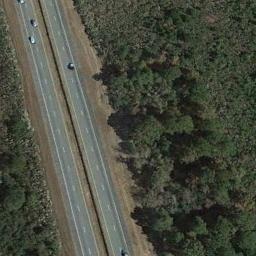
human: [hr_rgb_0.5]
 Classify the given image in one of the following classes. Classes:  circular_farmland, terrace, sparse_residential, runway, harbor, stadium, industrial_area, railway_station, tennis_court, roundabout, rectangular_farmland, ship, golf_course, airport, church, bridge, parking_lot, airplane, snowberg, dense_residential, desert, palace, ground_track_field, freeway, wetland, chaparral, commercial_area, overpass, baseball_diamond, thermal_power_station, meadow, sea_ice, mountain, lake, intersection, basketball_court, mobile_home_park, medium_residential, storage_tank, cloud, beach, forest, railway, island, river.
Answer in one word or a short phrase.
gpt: freeway